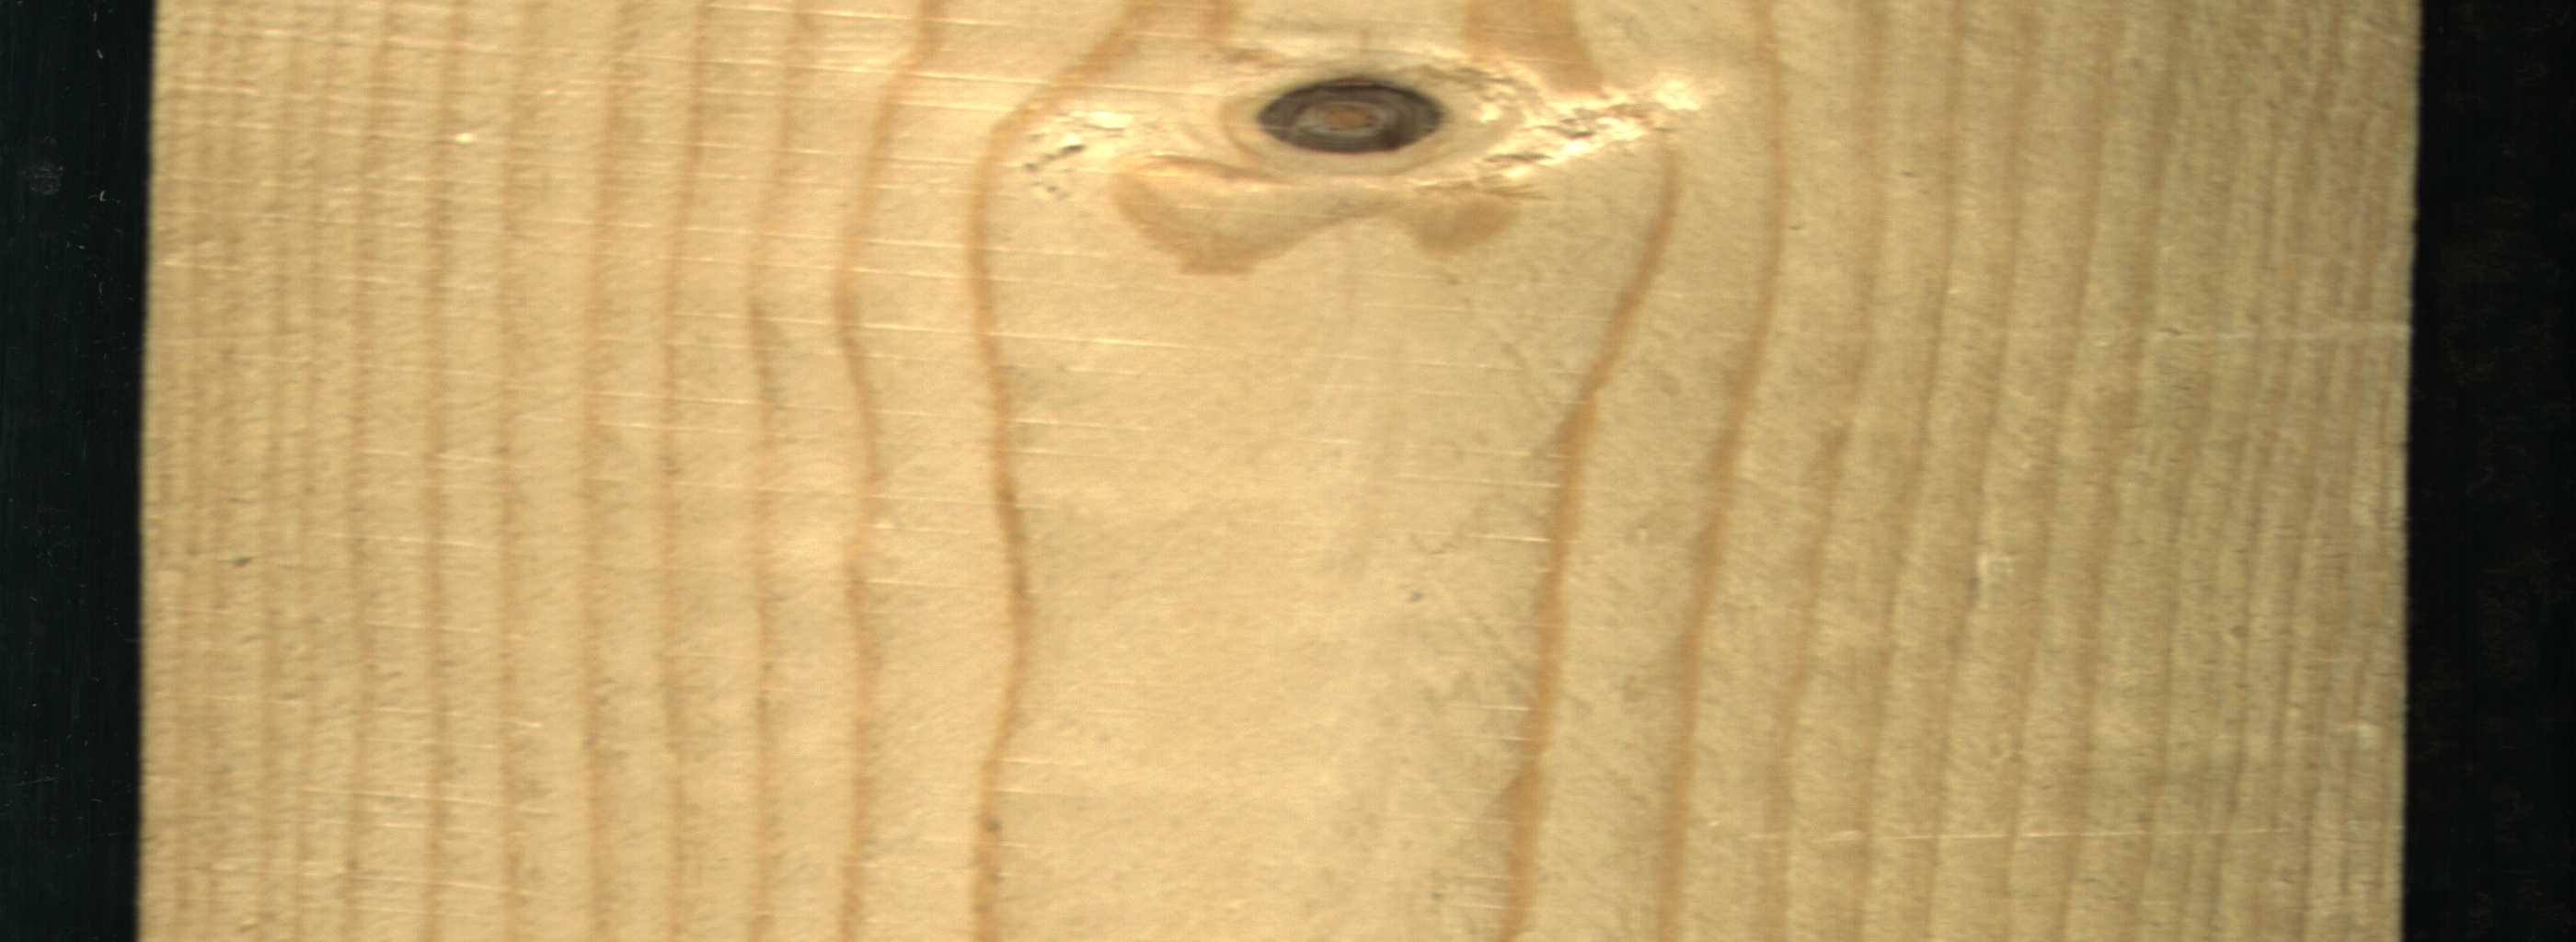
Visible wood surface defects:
Dead_Knot